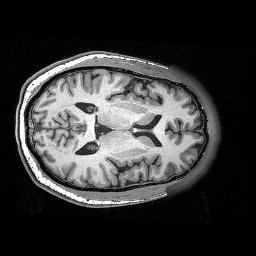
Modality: T1w
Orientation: axial
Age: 49
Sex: male
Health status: ill
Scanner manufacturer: siemens
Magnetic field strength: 3 T
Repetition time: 0.0025 s
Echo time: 0.00336 s